Question: I am aware there are numerous similar queries on here, however I haven't been able to resolve this, not has a colleague, so:
I am using MinGW (4.8.x) with Eclipse CDT Kepler.
1) I have my own code and to clean it up I changed it to use a vector of structs - all is fine, except that the function that receives it complains about Invalid Argument'.
2) I reduced my code down to a minimum working example, if I place it all in a single file it works, however if I move out my definitions to the header (which I need to do in my main code) it suddenly cannot resolve the fields in the struct...
The code below is for a three file configuration, header/function/main.
(In my main code I use 'namespace std' - but that doesn't seem to be the problem. Also, there are extraneous headers for a minimum working example in this, however they are needed in my main code.)
myheaders.h
'''
/*************************/
/****** myheaders.h ******/
/*************************/
/**-- Header Files --**/
// File Streams and IO
#include <stdio.h>
#include <sstream>
#include <iostream>
#include <fstream>
// For strtod -> string to double
#include <stdlib.h>
// Math Operations
//#include <math.h>
#include <cmath>
// To get the CPU time
#include <time.h>
// For Vectors
#include <vector>
// For strings, C strings right now...
#include <cstring>
// Needed globally for the function definitions
// using namespace std;
#ifndef MY_HEADERS
#define MY_HEADERS
struct SpeciesLoss {
int ReactionID;
int SpeciesID;
double coefficient;
};
std::vector< double > SpeciesLossRate(std::vector<SpeciesLoss> , int, const std::vector< double > & );
#endif
'''
function.cpp
'''
/*************************/
/****** function.cpp *****/
/*************************/
#include "myheaders.h"
std::vector< double > SpeciesLossRate(
std::vector< SpeciesLoss > SpeciesLossList,
int Number_Species,
const std::vector< double >& Combined_Rates
)
{
std::vector< double > temp_species_loss;
temp_species_loss.resize(1);
temp_species_loss[0]=SpeciesLossList[0].ReactionID;
return temp_species_loss;
}
'''
main.cpp
'''
/*************************/
/******** main.cpp *******/
/*************************/
#include "myheaders.h"
std::vector< SpeciesLoss > SpeciesLossAll; // New vector for recording species loss, uses a vector of structs
int main(int argc, char* argv[])
{
std::vector< double > Rates;
Rates.push_back(1);
SpeciesLossAll.push_back(SpeciesLoss());
SpeciesLossAll[0].ReactionID = 0;
SpeciesLossAll[0].SpeciesID = 0;
SpeciesLossAll[0].coefficient = 0;
std::vector< double > SpeciesConcentrationChange = SpeciesLossRate(SpeciesLossAll,1, Rates);
return 0;
}
'''
Edit:
Screenshot
Edit 2:
And interesting update - it compiles fine on Linux with GCC. Better than nothing, but I still want to know what is going wrong, plus I'd like my code to be cross platform...
Edit 3:
This is more and more bizarre - I just tested my code (the full project that compiles on Linux) on my home PC which runs Windows 7 where it builds fine while my laptop runs Windows 8 and the problem occurs.
The Settings for the C++ build are absolutely identical.
Both run MinGW 4.8.1...
Both run the latest Eclipse Kepler...
And yes, I am aware that I need to test some suggestions still.
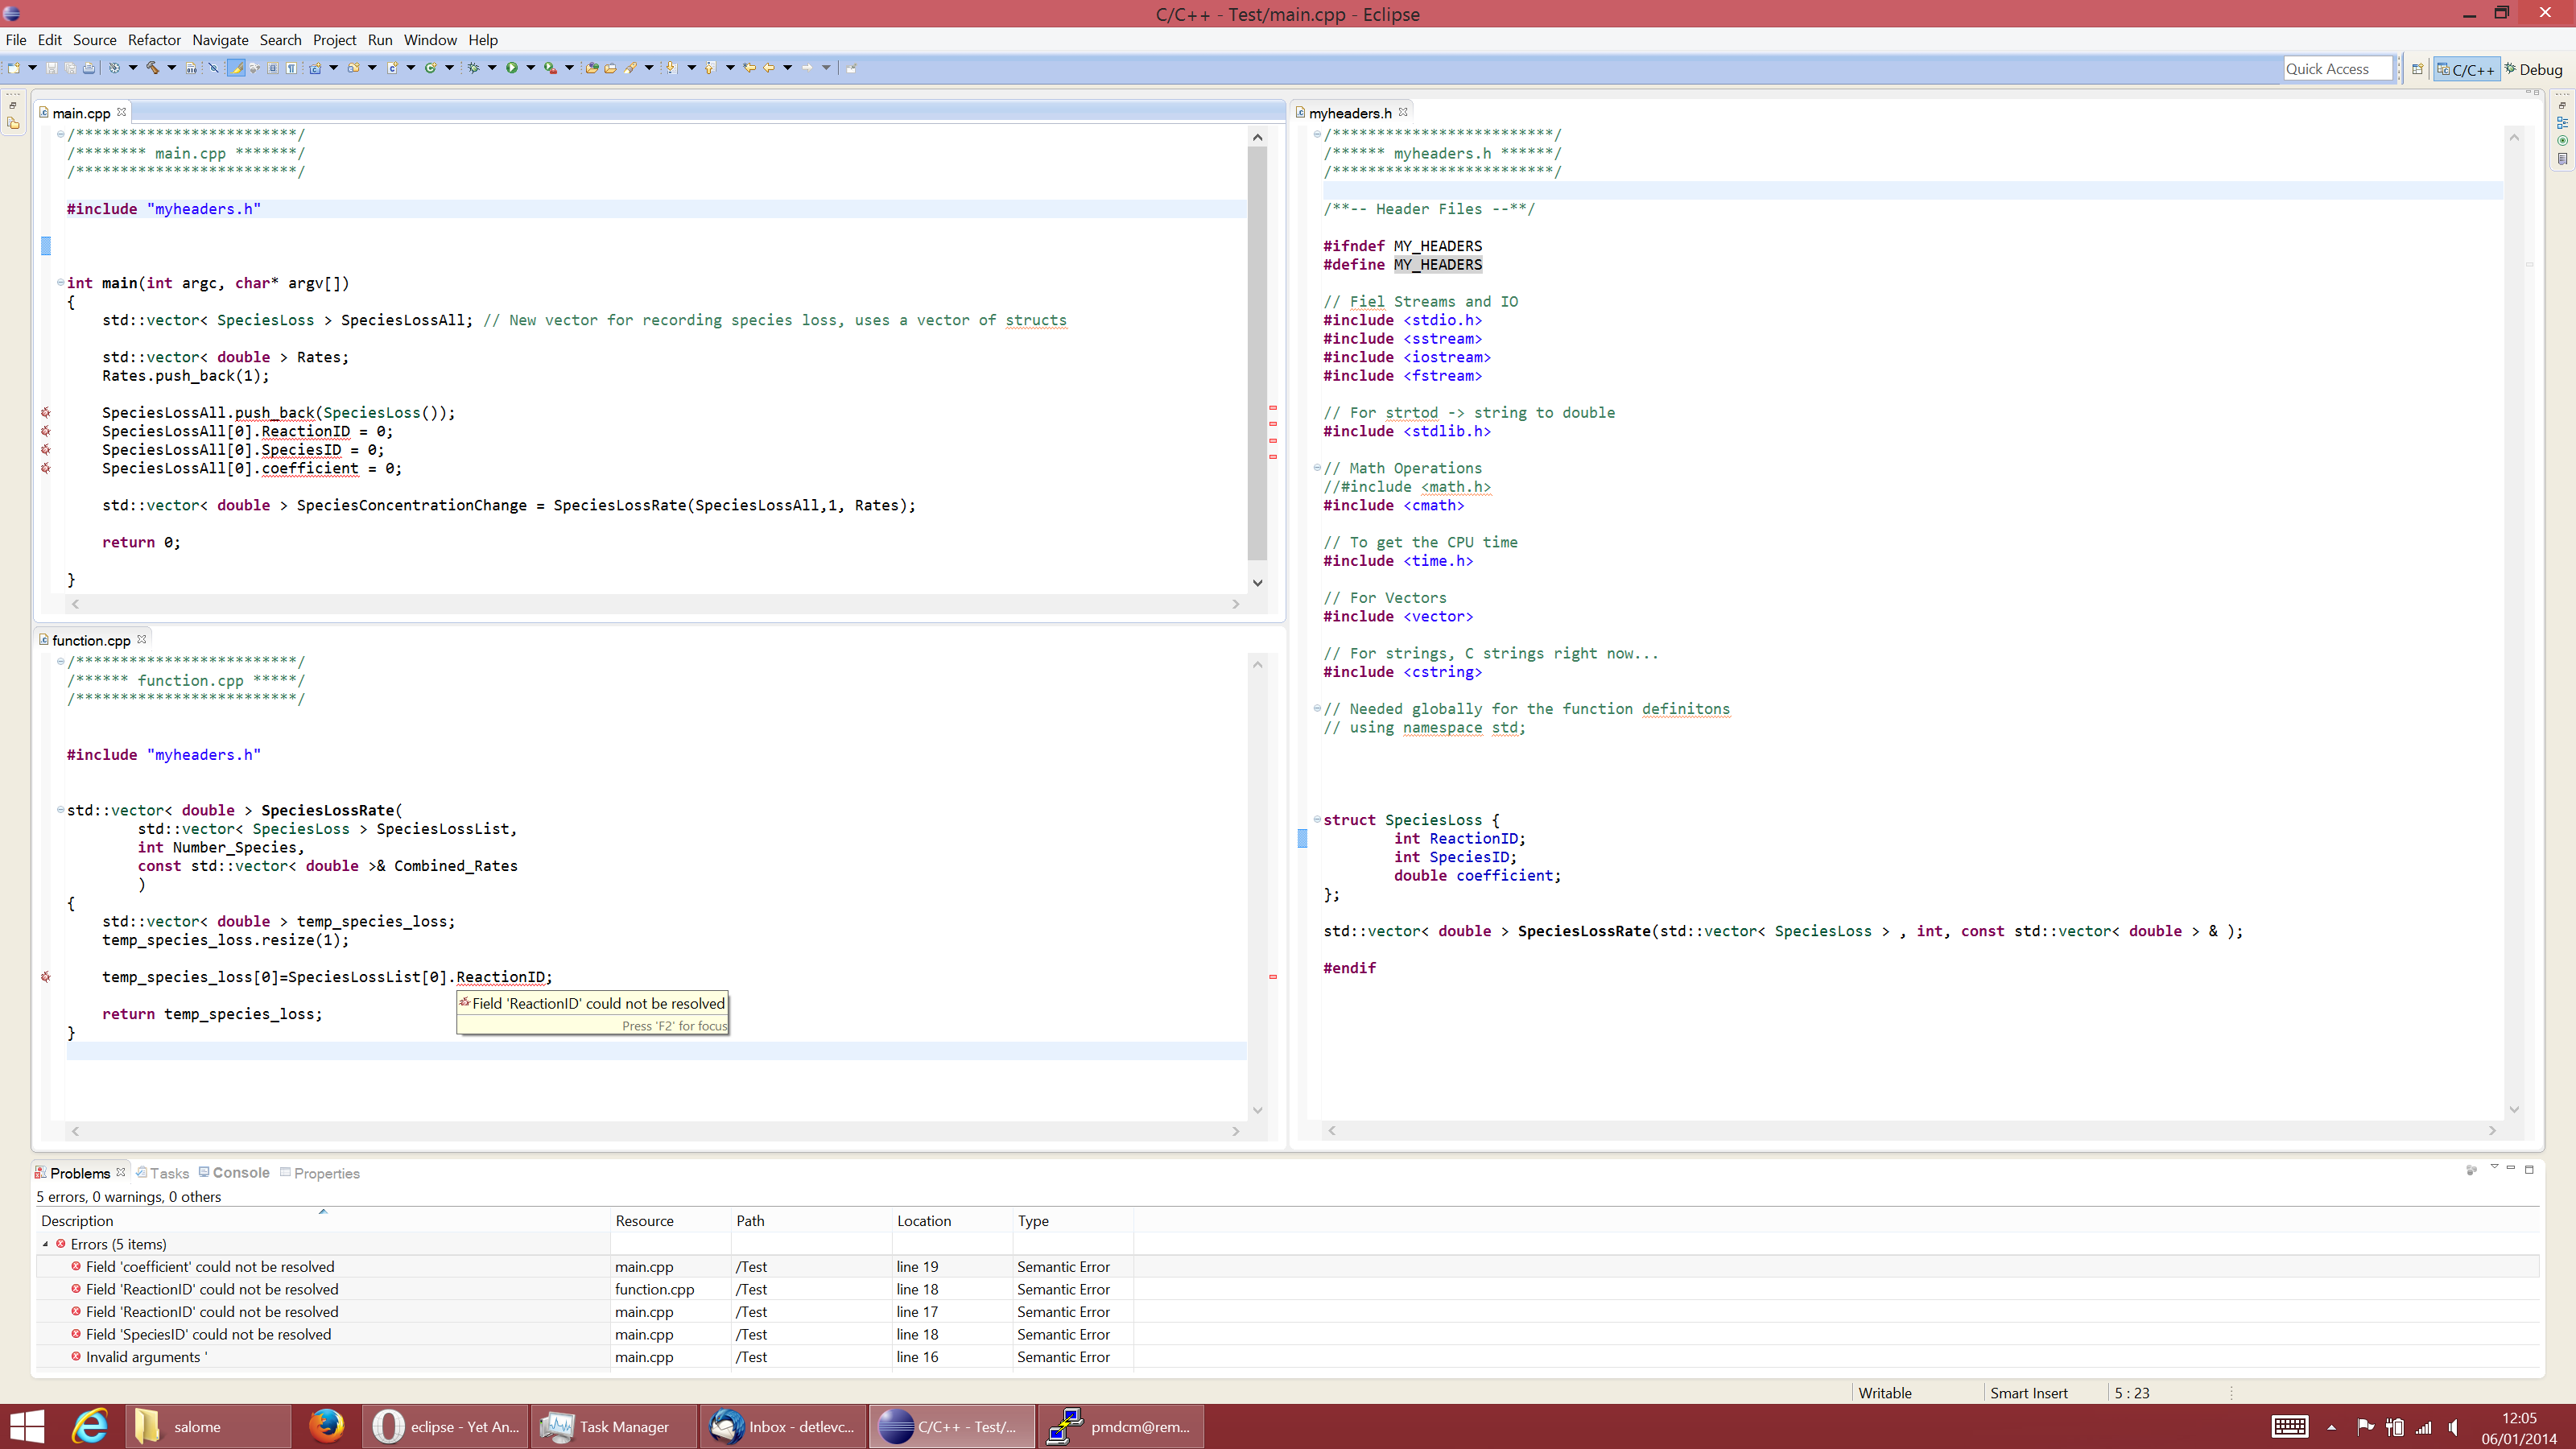
Answer: OK - I have found the answer - I think - and it boils down to Eclipse.
-> Project -> C/C++ Index -> Rebuild
This resolves the issue.
In fact, this problem is known on earlier Eclipse CDT versions: <URL>